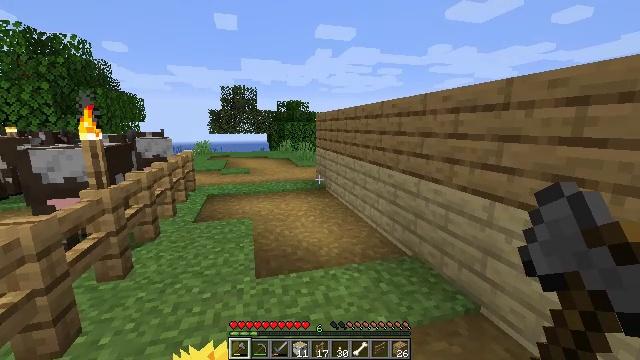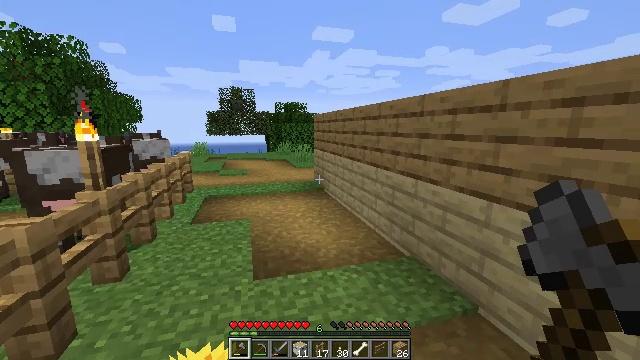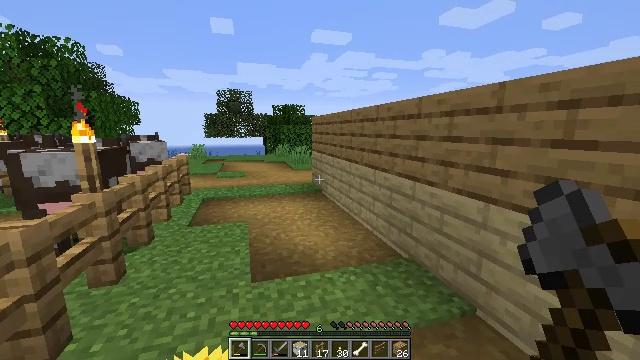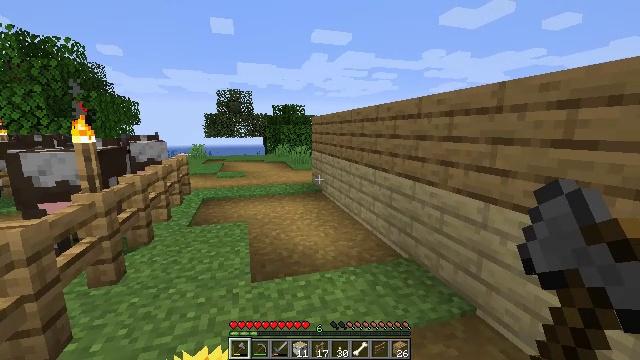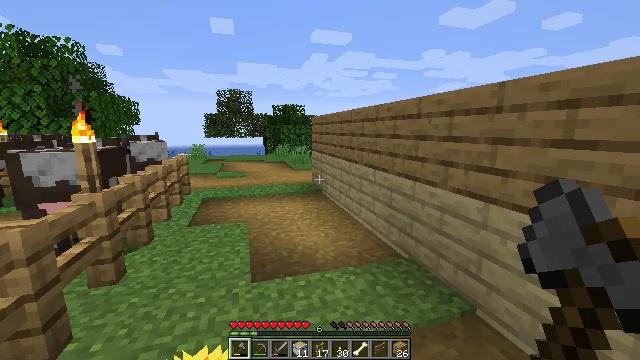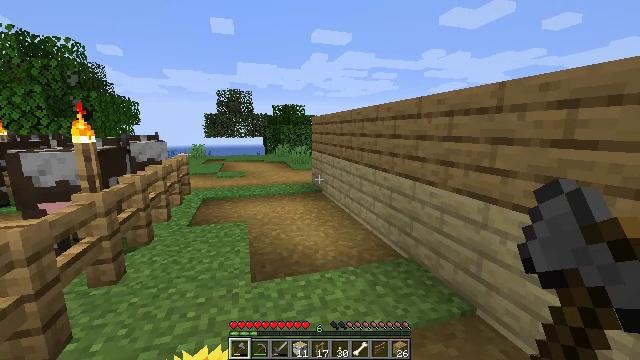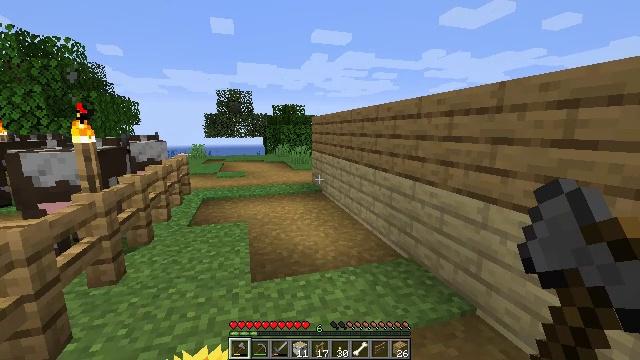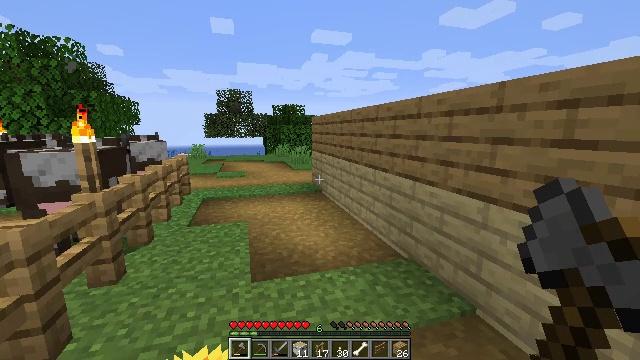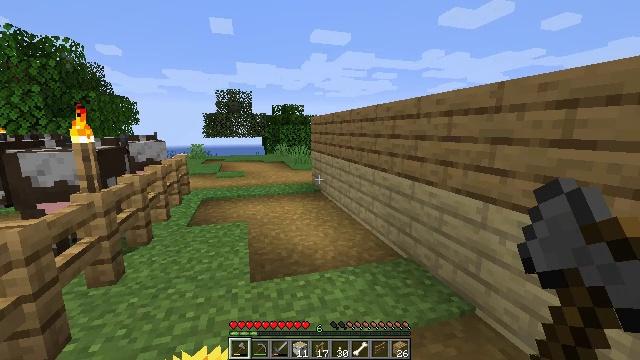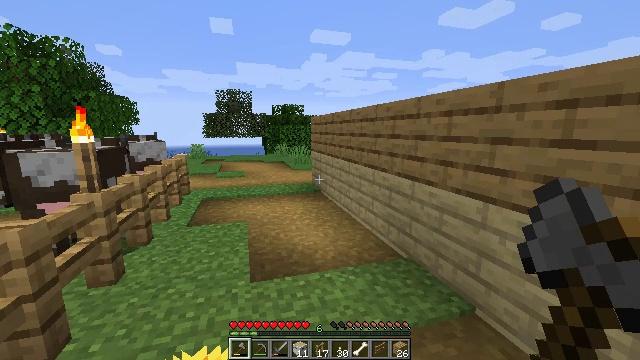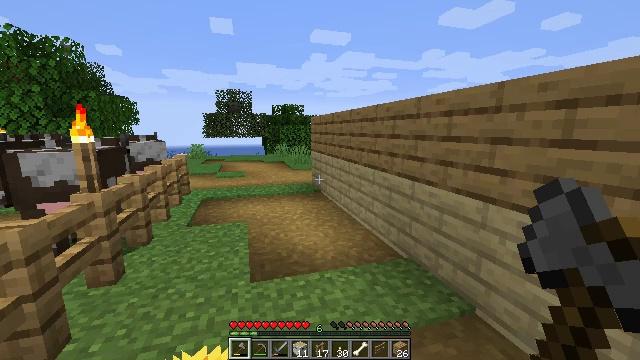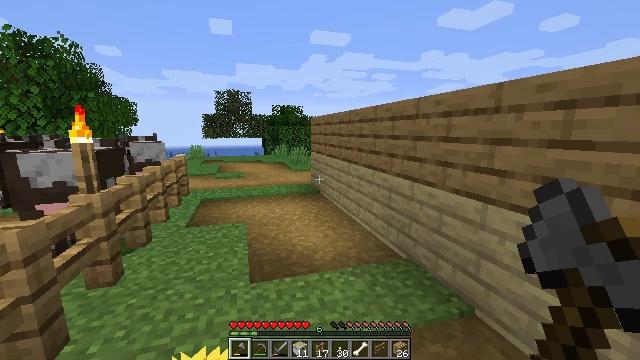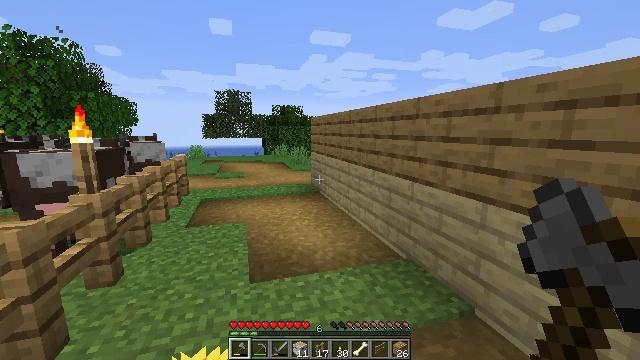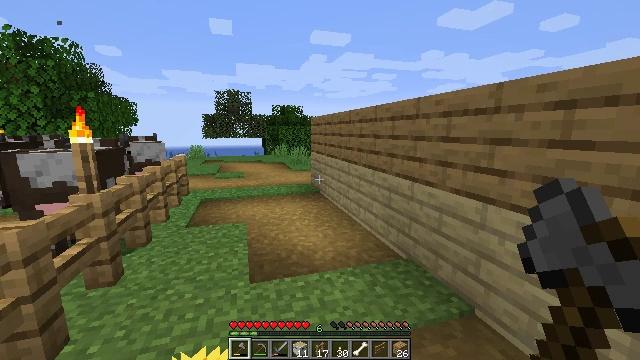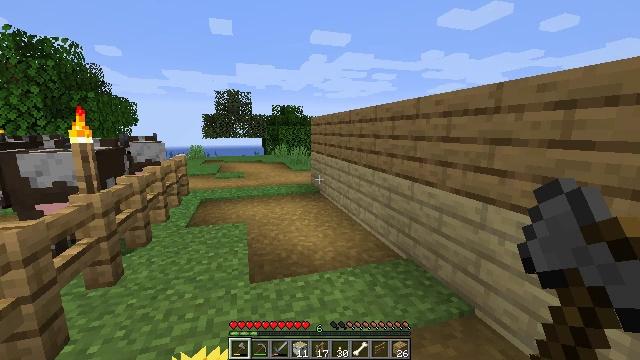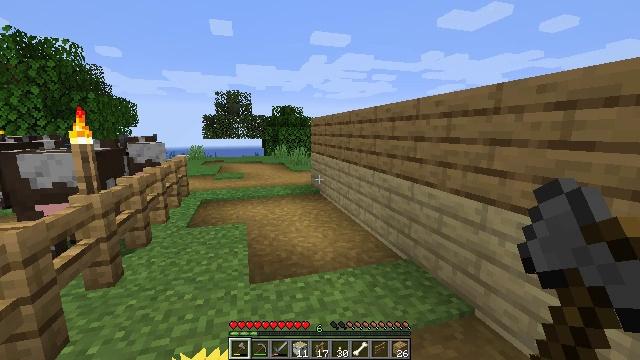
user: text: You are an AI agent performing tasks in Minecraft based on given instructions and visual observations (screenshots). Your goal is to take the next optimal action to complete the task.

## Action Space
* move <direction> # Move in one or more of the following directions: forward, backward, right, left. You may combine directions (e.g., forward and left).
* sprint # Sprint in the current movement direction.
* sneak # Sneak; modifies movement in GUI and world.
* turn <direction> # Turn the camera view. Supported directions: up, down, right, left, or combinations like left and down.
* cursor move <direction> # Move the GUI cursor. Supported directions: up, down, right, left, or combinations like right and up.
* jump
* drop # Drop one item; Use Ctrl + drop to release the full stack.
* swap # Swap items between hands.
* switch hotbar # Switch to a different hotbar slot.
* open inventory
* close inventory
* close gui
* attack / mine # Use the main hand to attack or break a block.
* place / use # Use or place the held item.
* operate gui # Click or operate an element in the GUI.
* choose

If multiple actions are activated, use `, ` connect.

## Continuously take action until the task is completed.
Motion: motion action
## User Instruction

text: Craft the gray bed in the crafting table.
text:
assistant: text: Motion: no_op
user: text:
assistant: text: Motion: no_op
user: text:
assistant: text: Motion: no_op
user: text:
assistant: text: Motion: no_op
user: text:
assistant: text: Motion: switch to hotbar 1
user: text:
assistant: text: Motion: switch to hotbar 1
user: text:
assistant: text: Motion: switch to hotbar 1
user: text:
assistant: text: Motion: switch to hotbar 1
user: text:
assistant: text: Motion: no_op
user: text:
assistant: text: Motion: no_op
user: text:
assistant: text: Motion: no_op
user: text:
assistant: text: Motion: no_op
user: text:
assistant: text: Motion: no_op
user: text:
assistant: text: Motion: no_op
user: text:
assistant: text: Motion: no_op
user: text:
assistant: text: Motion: no_op
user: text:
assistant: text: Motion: no_op
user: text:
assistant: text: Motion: no_op
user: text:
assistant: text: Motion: no_op
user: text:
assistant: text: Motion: no_op
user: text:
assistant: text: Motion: no_op
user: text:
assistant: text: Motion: no_op
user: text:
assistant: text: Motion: no_op
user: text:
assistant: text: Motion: no_op
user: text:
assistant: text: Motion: no_op
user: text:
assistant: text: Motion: no_op
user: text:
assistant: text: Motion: no_op
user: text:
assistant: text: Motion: no_op
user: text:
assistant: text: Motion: no_op
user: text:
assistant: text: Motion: no_op